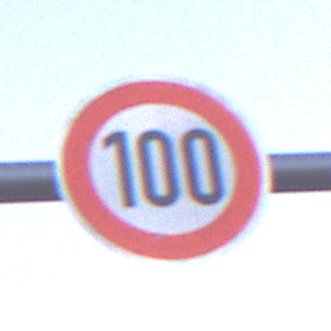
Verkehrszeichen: Geschwindigkeit100
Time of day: Dusk
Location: Outdoor (Nature)
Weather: Clear
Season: NotSpecified
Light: Natural